Question: I have this html
'''
<div class="vmpLogoClass">
<span style="margin-top:10px; vertical-align:middle">Powred by:</span>
<img alt="vmplogo" src="images/inconcert_logo.png" style="float:right;" />
</div>
'''
and this is the
'''
.vmpLogoClass {
width:29%;
float:right;
text-align:right;
}
'''
This is the result:

I need the text to be in the center. I mean not at the top of the image.
I tried giving margin-top but it seems that the margion-top is not affected anything.
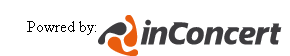
Answer: Try using, 'line-height: (the height of the image) px;'
In my case with the same logo it should be:
'''
span { line-height:104px;}
'''
Check the <URL>